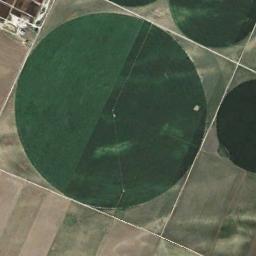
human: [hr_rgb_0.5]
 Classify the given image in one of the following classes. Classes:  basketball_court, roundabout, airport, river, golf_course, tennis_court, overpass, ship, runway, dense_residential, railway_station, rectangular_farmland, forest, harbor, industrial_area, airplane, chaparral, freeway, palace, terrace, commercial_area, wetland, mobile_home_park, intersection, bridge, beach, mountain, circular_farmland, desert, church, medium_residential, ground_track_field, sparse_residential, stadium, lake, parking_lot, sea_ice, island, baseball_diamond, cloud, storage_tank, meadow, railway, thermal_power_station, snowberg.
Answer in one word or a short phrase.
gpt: circular_farmland